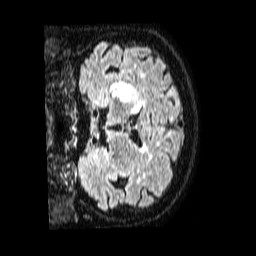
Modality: FLAIR
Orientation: coronal
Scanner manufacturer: philips
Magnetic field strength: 1.5 T
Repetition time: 4.8 s
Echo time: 0.3 s